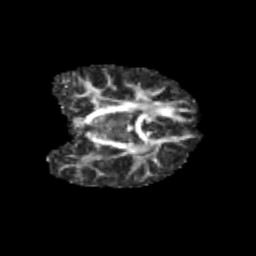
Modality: FA
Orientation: coronal
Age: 12
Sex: female
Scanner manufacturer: siemens
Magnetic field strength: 3 T
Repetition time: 3.8 s
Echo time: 0.07 s